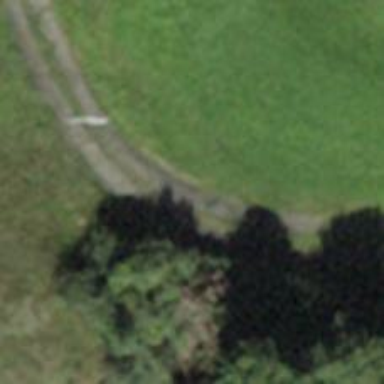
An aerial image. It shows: Track with grass surface categorized as grade4 tracktype.